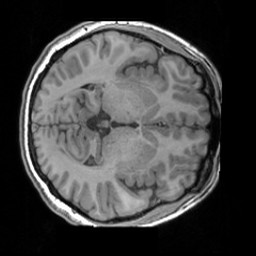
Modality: T1w
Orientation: axial
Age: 19
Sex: female
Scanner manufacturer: siemens
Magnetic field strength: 3 T
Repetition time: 1.63 s
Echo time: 0.00311 s